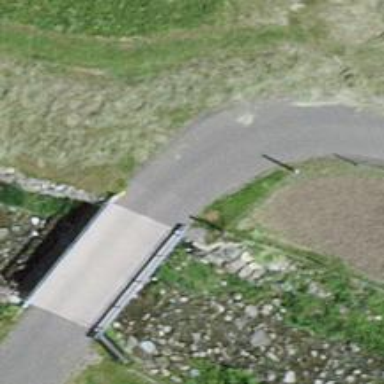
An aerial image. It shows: Service road on bridge.